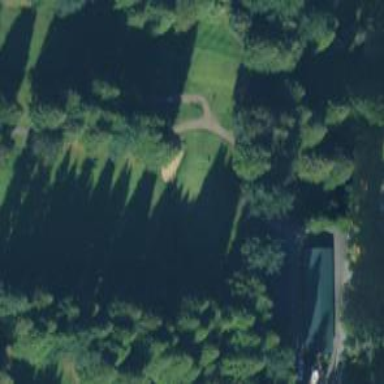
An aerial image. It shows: Golf hole.